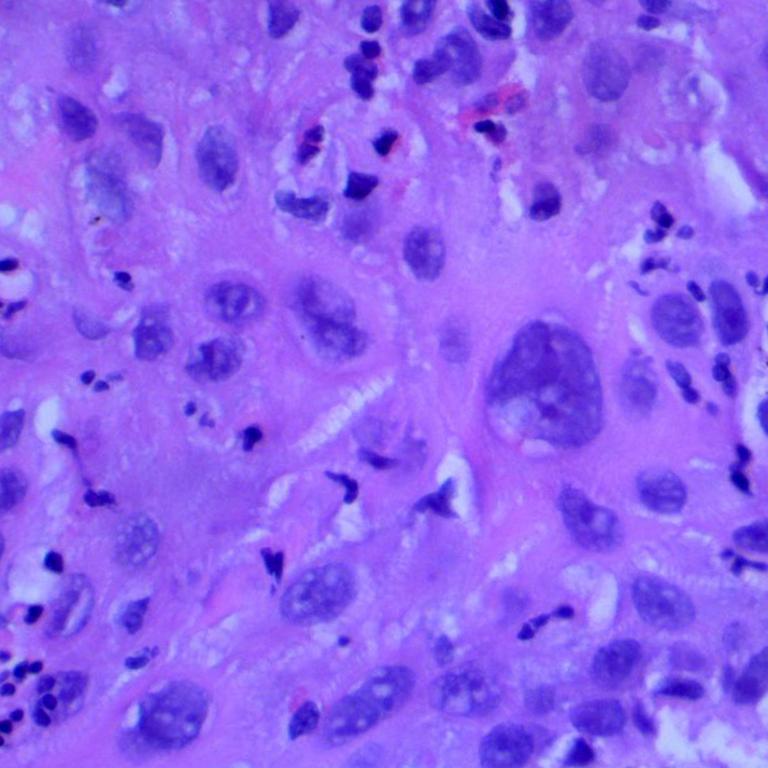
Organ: lung
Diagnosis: squamous carcinomas